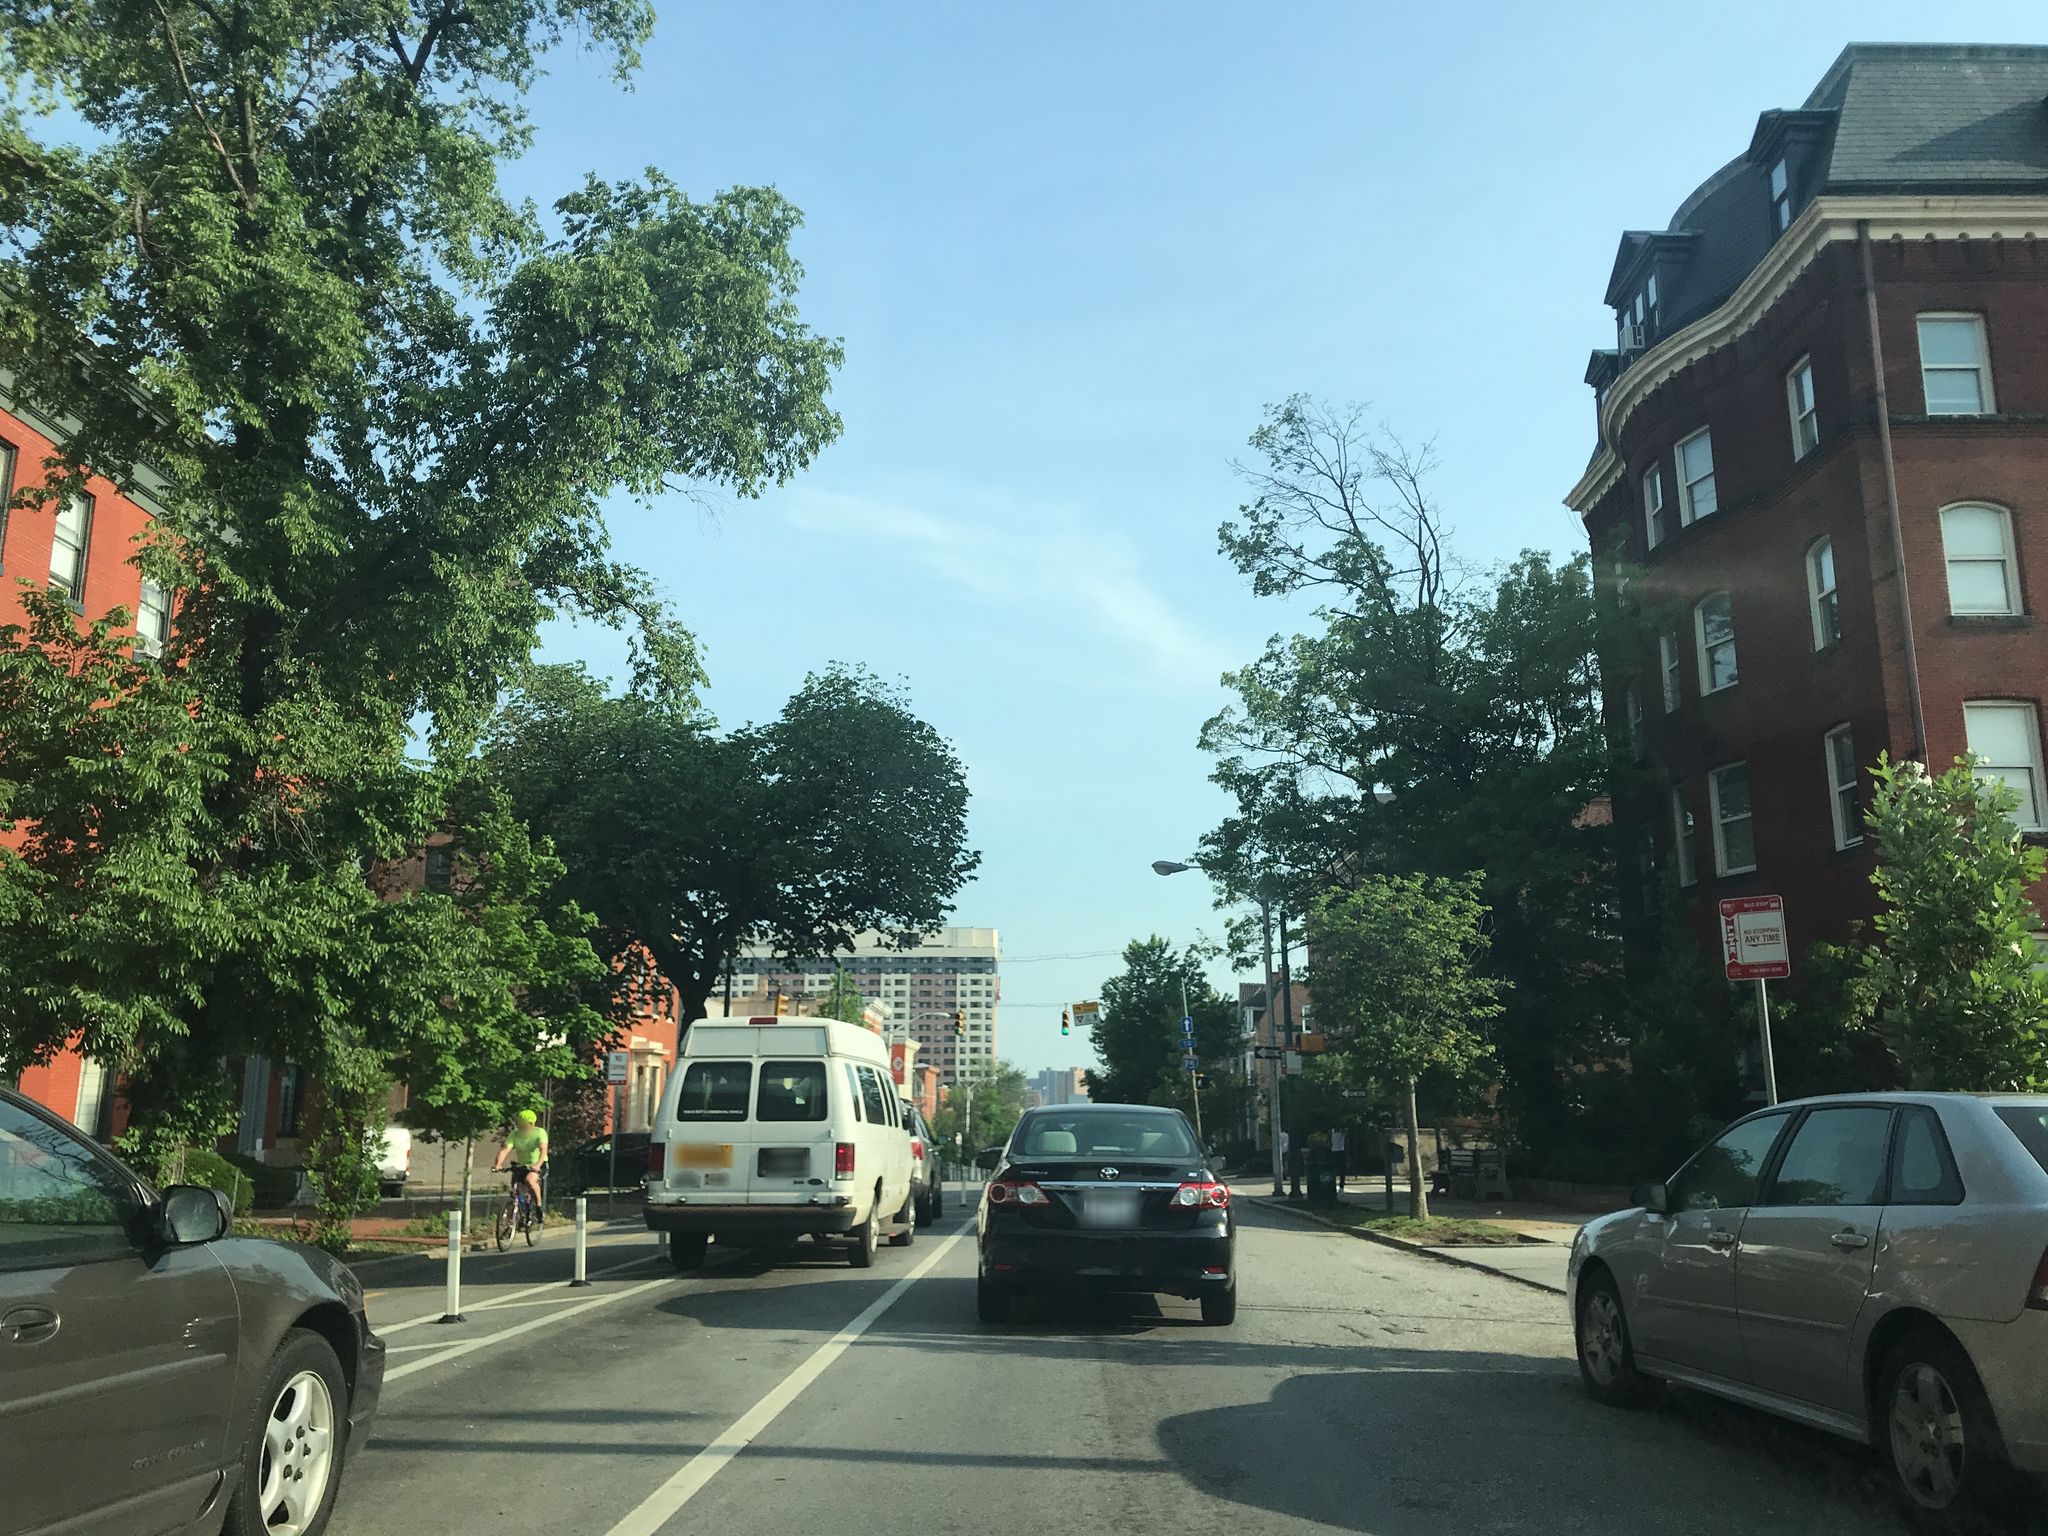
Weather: clear
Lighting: day
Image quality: good
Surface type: driving surface
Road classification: secondary
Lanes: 2
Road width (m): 2.0
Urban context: urban centre
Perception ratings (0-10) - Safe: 5.67, Lively: 9.2, Beautiful: 6.35, Boring: 1.84, Depressing: 1.93, Wealthy: 7.7